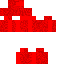
A female human skin with dark skin, wearing brown long hair dressed in a red hoodie and red pants, featuring a closed mouth.